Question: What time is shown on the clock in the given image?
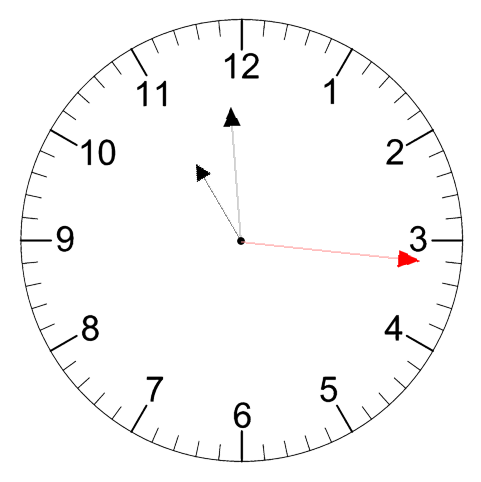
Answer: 10:59:16